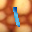
Label: 1